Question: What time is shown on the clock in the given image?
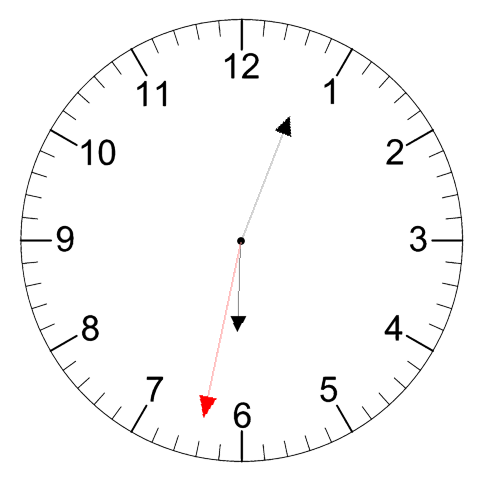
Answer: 06:03:32